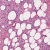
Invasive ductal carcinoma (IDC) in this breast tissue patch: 1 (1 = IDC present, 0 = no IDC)